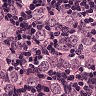
Metastatic tissue present: yes